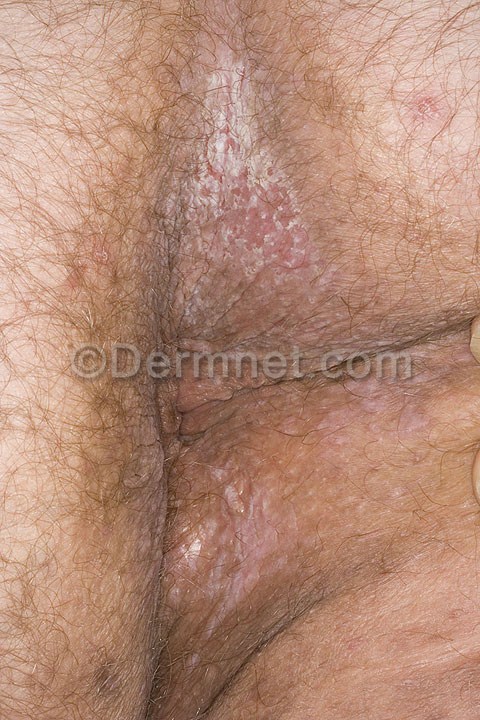
Disease: Tinea Ringworm Candidiasis and other Fungal Infections